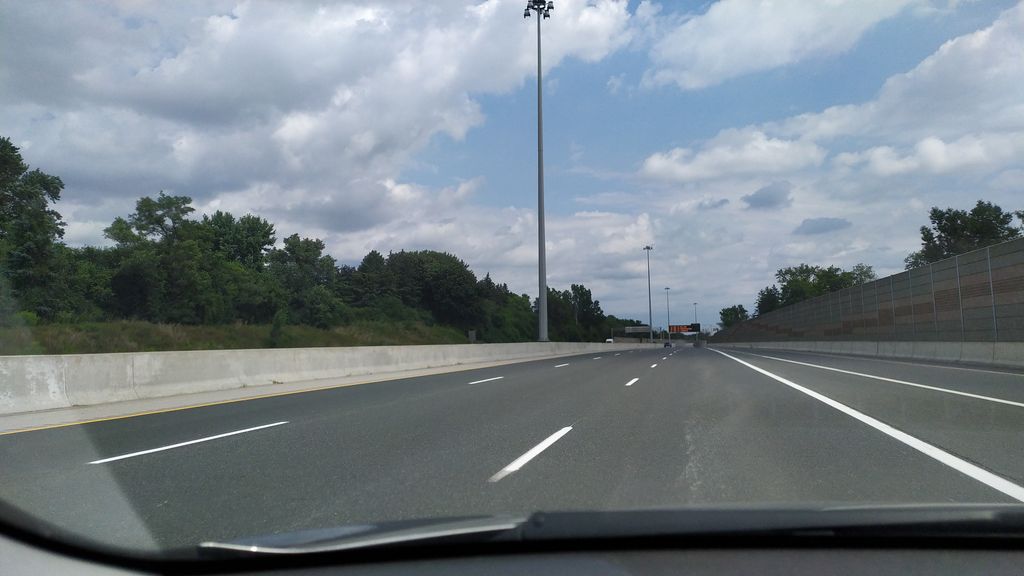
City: kitchener-waterloo